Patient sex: F
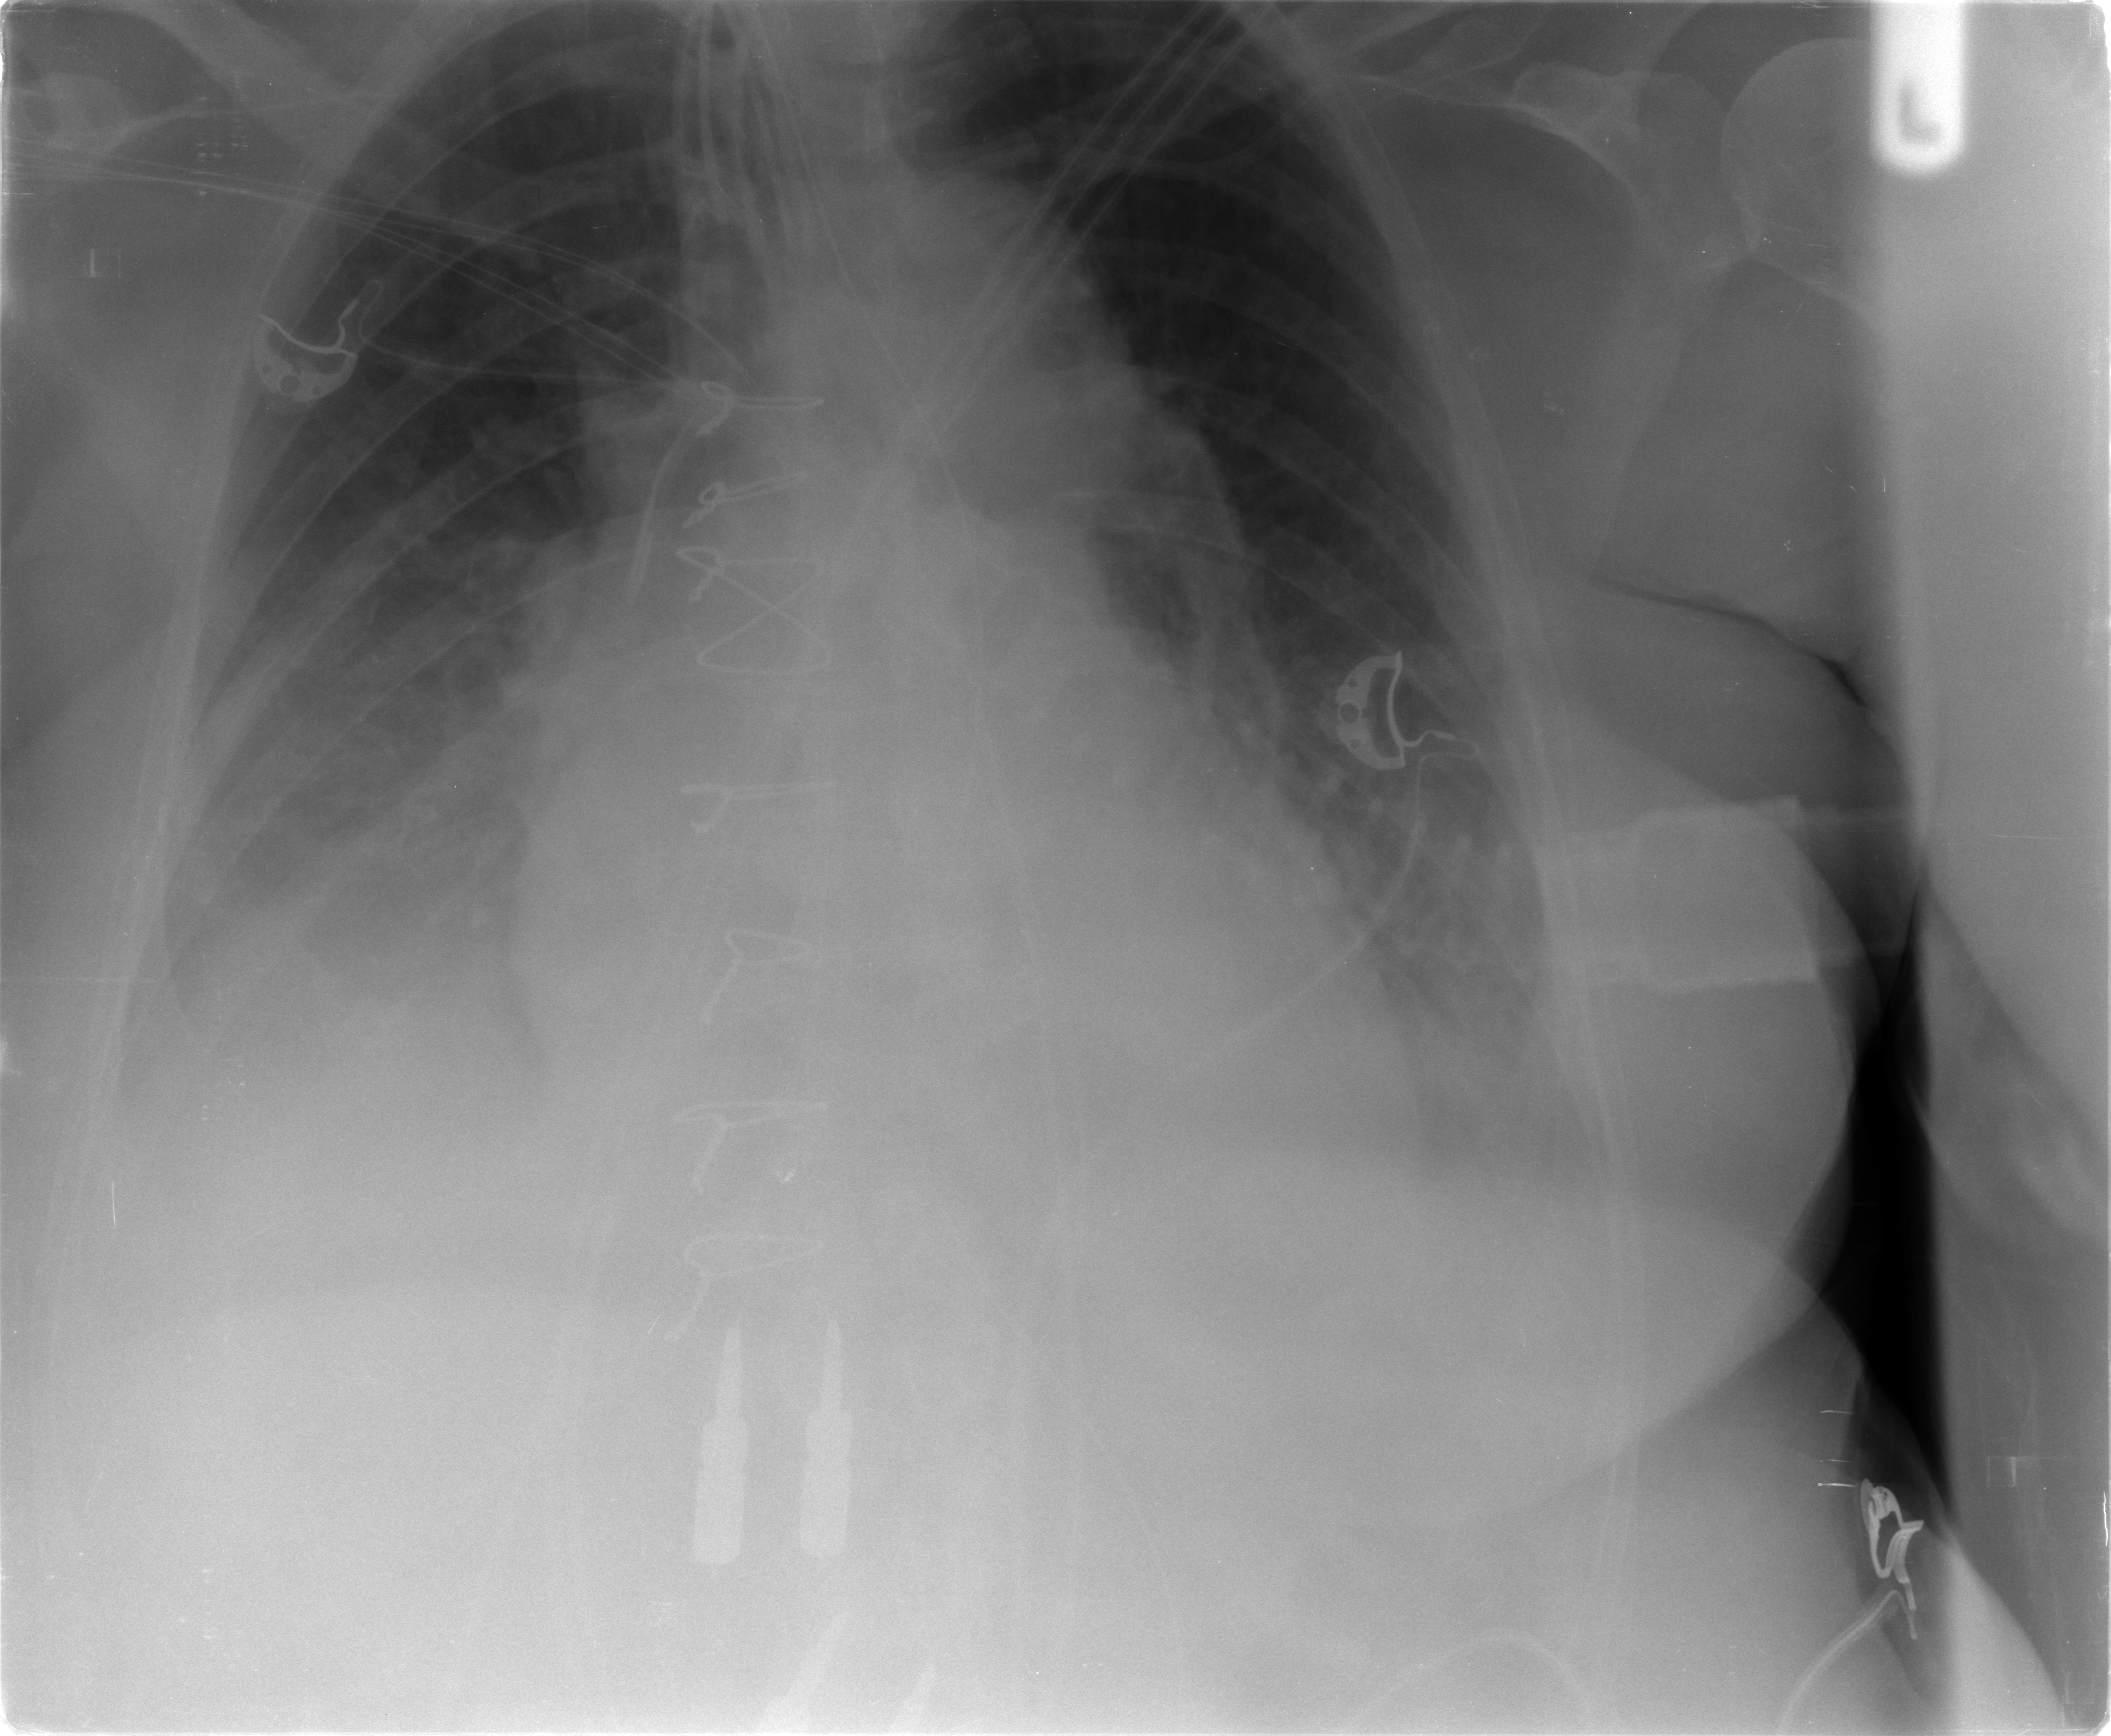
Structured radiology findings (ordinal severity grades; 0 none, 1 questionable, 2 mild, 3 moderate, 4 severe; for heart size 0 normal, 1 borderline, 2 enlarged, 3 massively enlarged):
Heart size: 1
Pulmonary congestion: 0
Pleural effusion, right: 2
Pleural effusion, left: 2
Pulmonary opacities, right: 0
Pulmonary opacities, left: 0
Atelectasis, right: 0
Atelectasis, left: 0